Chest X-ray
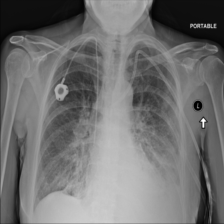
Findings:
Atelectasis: negative
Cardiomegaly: negative
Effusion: negative
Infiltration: positive
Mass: positive
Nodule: negative
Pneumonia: negative
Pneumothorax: negative
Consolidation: negative
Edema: positive
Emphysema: negative
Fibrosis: negative
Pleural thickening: negative
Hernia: negative